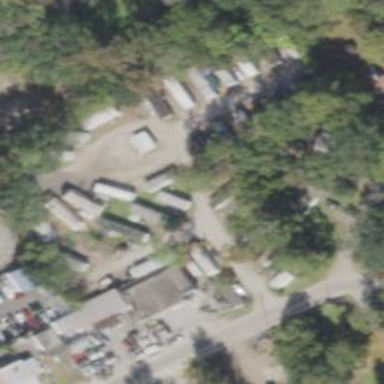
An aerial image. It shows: Residential area with mobile homes.